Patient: sex M, age 73
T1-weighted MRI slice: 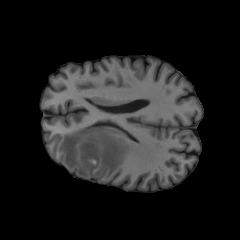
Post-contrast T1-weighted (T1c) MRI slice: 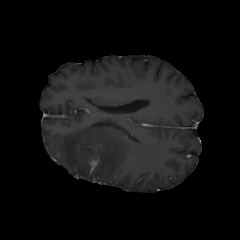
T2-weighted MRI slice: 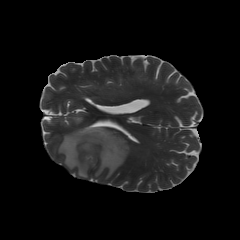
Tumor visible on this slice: yes
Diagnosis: Glioblastoma, IDH-wildtype
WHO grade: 4